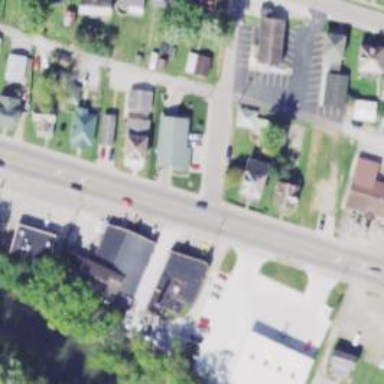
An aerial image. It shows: Residential road with asphalt surface and sidewalk on the left side.